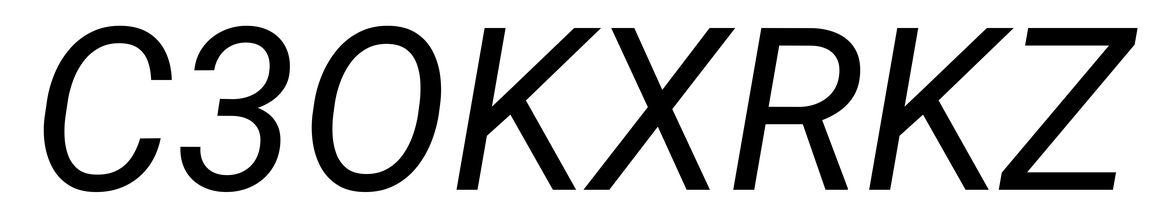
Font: Roboto-Italic_Italic